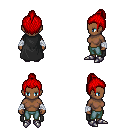
a pixel art fantasy rpg character, female body template, human, dark skin, black cape, teal pants, red short topknot hairstyle, white cloth bandages, metal boots, four views (front, back, left, right), 2x2 character sprite sheet, small pixel art, hard edges, no anti-aliasing